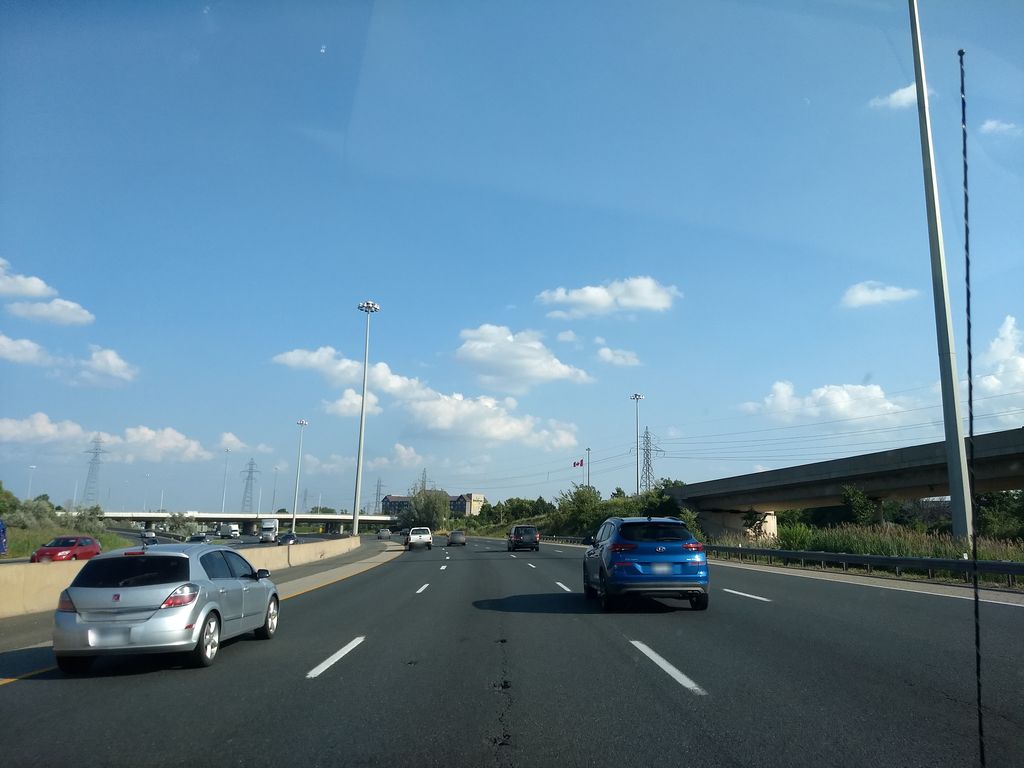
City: hamilton